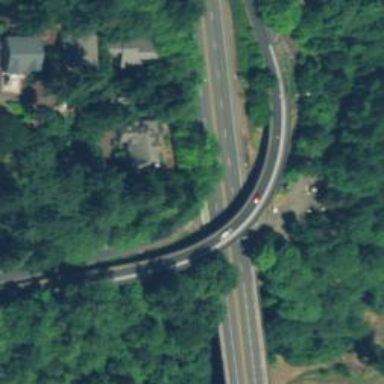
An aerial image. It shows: Asphalt road with primary link designation.